Question: '''
DECLARE @cols AS NVARCHAR(MAX)
DECLARE @query AS NVARCHAR(MAX)
select @cols = '[1015],[1060],[1261],[1373]'
print @cols
set @query = 'SELECT header, ' + @cols + '
from
(
select product_id, header, value
from
(
select
cast(product_id as varchar(100))product_id ,
cast(product_name as varchar(100)) product_name,
cast(product_price as varchar(100)) product_price,
cast(product_weight as varchar(100))product_weight,
cast((select TOP 1 image_name from tblProductImage where tblProductImage.product_id=tblProduct.product_id) as varchar(100)) ProductImage
from tblProduct
) p
unpivot
(
value
for header in (product_name, product_price, product_weight,ProductImage)
) unp
) x
pivot
(
max(value)
for product_id in (' + @cols + ')
) p '
execute(@query)
'''
I am using above query and its generating following output

Now my problem is i want that column name should be static .. as there currently there max to max 5 columns out of them first column will be header which is OK
but for rest of column's i want also there names should be like Prodcut1,Product2,Product3, and Product4 . In case if there only three products then its also shows five columns but for last column all attributes value should be null
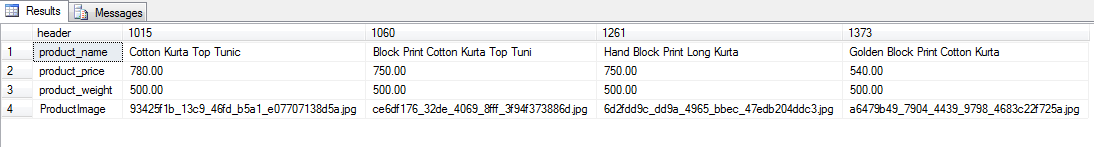
Answer: If I am understanding your question correctly then while you are passing in specific product_ids, you want the column names to be 'Product1', 'Product2', etc.
If that is correct, then you can create the static column names by applying 'row_number()'.
Your code will be adjusted to the following:
'''
DECLARE @cols AS NVARCHAR(MAX),
@query AS NVARCHAR(MAX)
DECLARE @prods AS NVARCHAR(MAX)
select @prods = '141,142,143,144'
set @query = 'SELECT header, Product1, Product2, Product3, Product4
from
(
select header, value,
''Product''+cast(row_number() over(partition by header
order by header) as varchar(10)) prods
from
(
select
cast(product_id as varchar(10)) product_id,
product_name,
cast(product_price as varchar(10)) product_price,
product_weight
from tblProduct
where product_id in ('+@prods+')
) p
unpivot
(
value
for header in (product_name, product_price, product_weight, product_id)
) unp
) x
pivot
(
max(value)
for prods in (Product1, Product2, Product3, Product4)
) p '
execute(@query)
'''
See <URL>. This gives the result:
'''
| HEADER | PRODUCT1 | PRODUCT2 | PRODUCT3 | PRODUCT4 |
--------------------------------------------------------------
| product_id | 141 | 142 | 143 | 144 |
| product_name | A141 | A144 | A143 | A142 |
| product_price | 300 | 4000 | 5000 | 200 |
| product_weight | 200gm | 100gm | 400gm | 300gm |
'''